Question: I m trying to change the Font style of menu item,so i wanted to set MenuItems font style is in "Century-Gothic".
Below is my code
'''
<item
android:id="@+id/option_menu_item_1"
android:orderInCategory="1"'enter code here'
android:title="option_menu_item_1"
app:showAsAction="never" />
<item
android:id="@+id/option_menu_item_2"
android:orderInCategory="2"
android:title="option_menu_item_2"
app:showAsAction="never" />
<item
android:id="@+id/option_menu_item_3"
android:orderInCategory="3"
android:title="option_menu_item_3"
app:showAsAction="never" />
</menu>
'''
'''
@Override
protected void onCreate(Bundle savedInstanceState) {
super.onCreate(savedInstanceState);
setContentView(R.layout.activity_main);
try {
ViewConfiguration config = ViewConfiguration.get(this);
Field menuKeyField = ViewConfiguration.class
.getDeclaredField("sHasPermanentMenuKey");
if (menuKeyField != null) {
menuKeyField.setAccessible(true);
menuKeyField.setBoolean(config, false);
}
} catch (Exception e) {
}
}
@Override
public boolean onCreateOptionsMenu(Menu menu) {
getMenuInflater().inflate(R.menu.menu, menu);
return super.onCreateOptionsMenu(menu);
}
}
'''
'''
<resources>
<color name="colorPrimary">#3F51B5</color>
<color name="colorPrimaryDark">#303F9F</color>
<color name="colorAccent">#FF00FF</color>
<color name="skyBlue">#FF0000</color>
</resources>
'''
'''
<resources xmlns:android="http://schemas.android.com/apk/res/android">
<!-- Base application theme. -->
<style name="AppTheme" parent="Theme.AppCompat.Light.DarkActionBar">
<item name="android:itemBackground">@color/skyBlue</item>
<item name="android:textStyle">bold</item>
</style>
</resources>
'''
I m getting output like as show in below image

But I want to change title font to (Century-Gothic) using Assets file typeface.
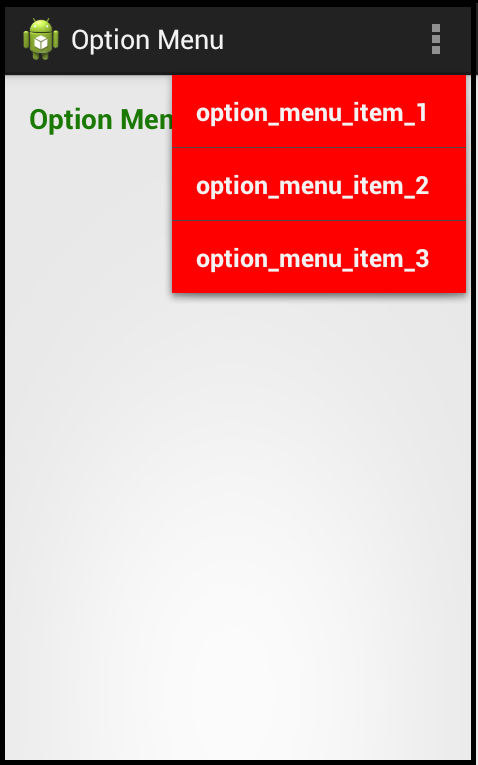
Answer: Inside in 'styles.xml' add below code
'''
<item name="android:actionMenuTextAppearance">@style/MyActionBar.MenuTextStyle</item>
'''
so the styles.xml look like this.
'''
<!-- Base application theme. -->
<style name="AppTheme" parent="Theme.AppCompat.Light.DarkActionBar">
<item name="android:itemBackground">@color/skyBlue</item>
<item name="android:textStyle">bold</item>
<item name="android:actionMenuTextAppearance">@style/MyActionBar.MenuTextStyle</item>
</style>
<style name="MyActionBar.MenuTextStyle" parent="Theme.AppCompat">
<item name="actionMenuTextColor">@color/white</item>
<item name="android:actionMenuTextColor">@color/white</item>
</style>
'''
and then create style for 'MyActionBar.MenuTextStyle' and change the 'TextView' property as you wish.
> Note : You can only use 'custom fonts' via 'Java code', not through
layout 'XML' or 'styles/themes'.
for more detail visit this : <URL>